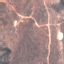
Label: HerbaceousVegetation